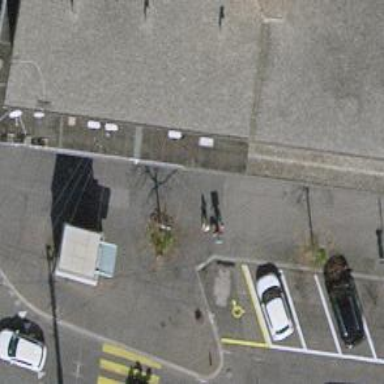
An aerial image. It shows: Asphalt sidewalk.